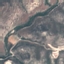
Land use / land cover class: HerbaceousVegetation